Field crop: maize
Growth stage: 2
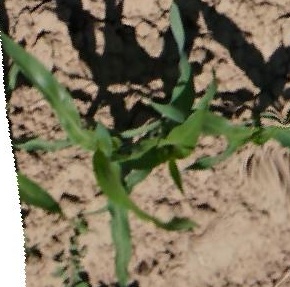
Species: maize